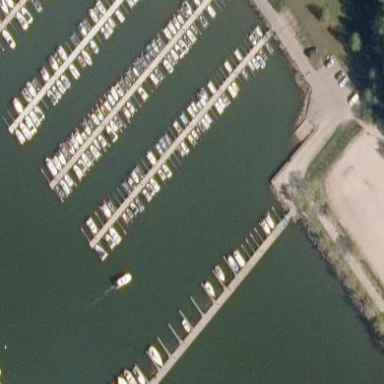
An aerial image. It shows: Man-made pier.